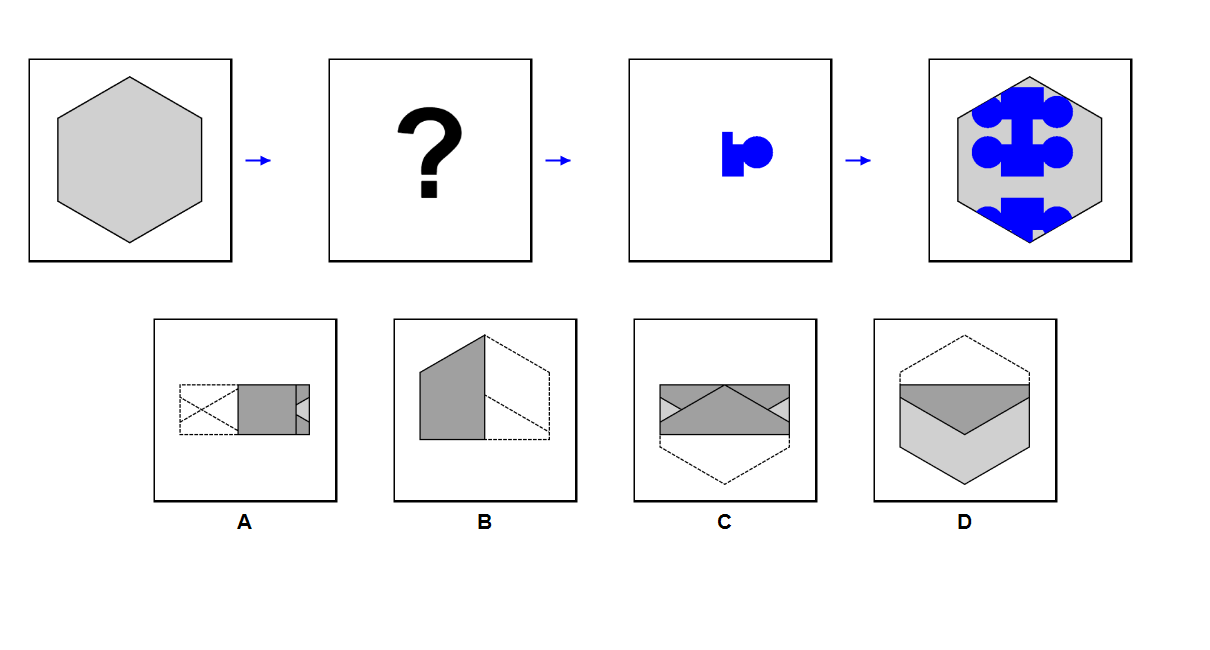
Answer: B